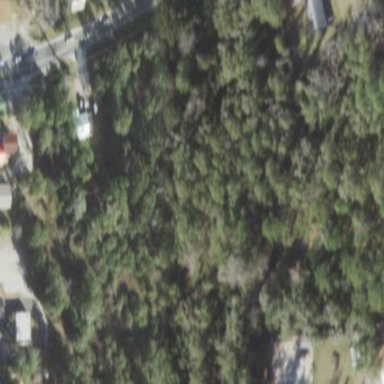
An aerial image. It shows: Mixed woodland area with various types of leaves.